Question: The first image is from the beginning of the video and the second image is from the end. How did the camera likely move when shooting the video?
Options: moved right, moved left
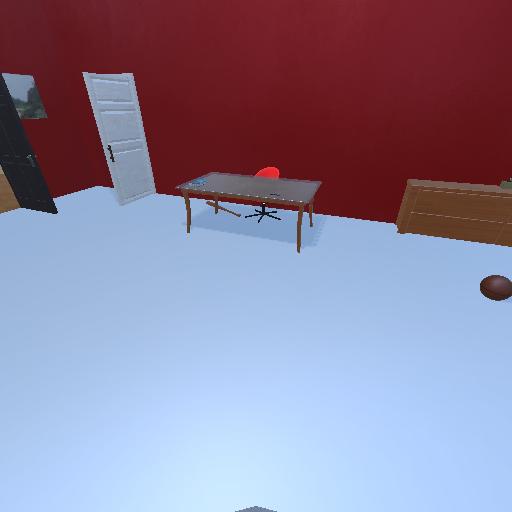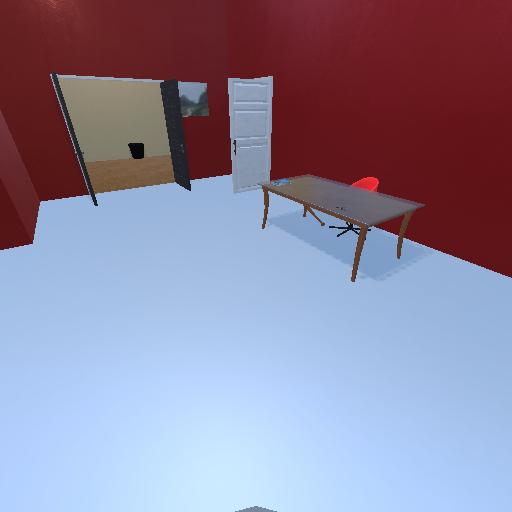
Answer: moved right